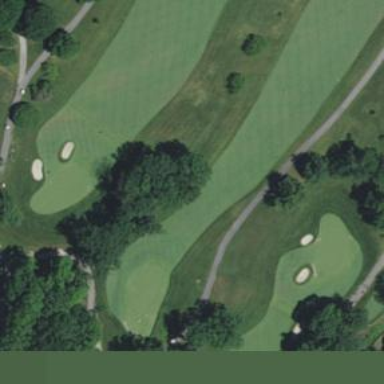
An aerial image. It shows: Grassy area designated as golf fairway.